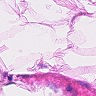
Metastatic tissue present: no